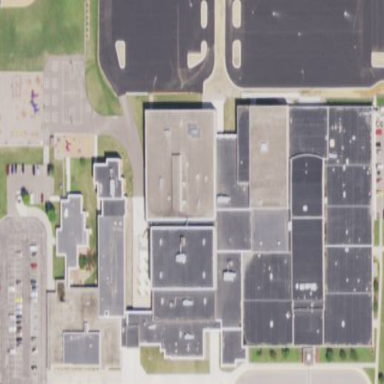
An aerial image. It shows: School building.